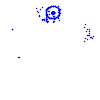
Particle: kaon